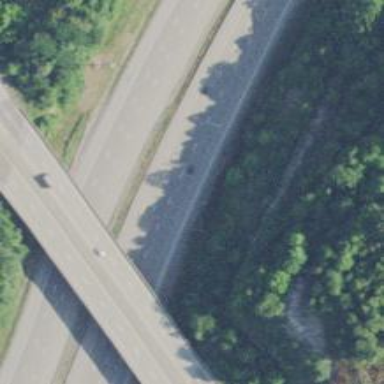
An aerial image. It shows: Covered tunnel on motorway.